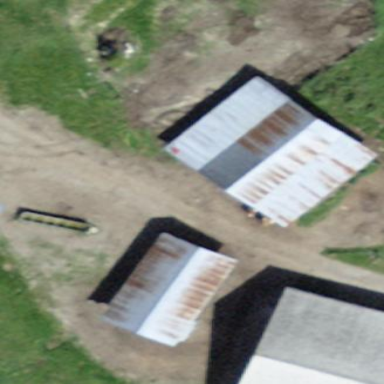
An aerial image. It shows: Farm auxiliary building.